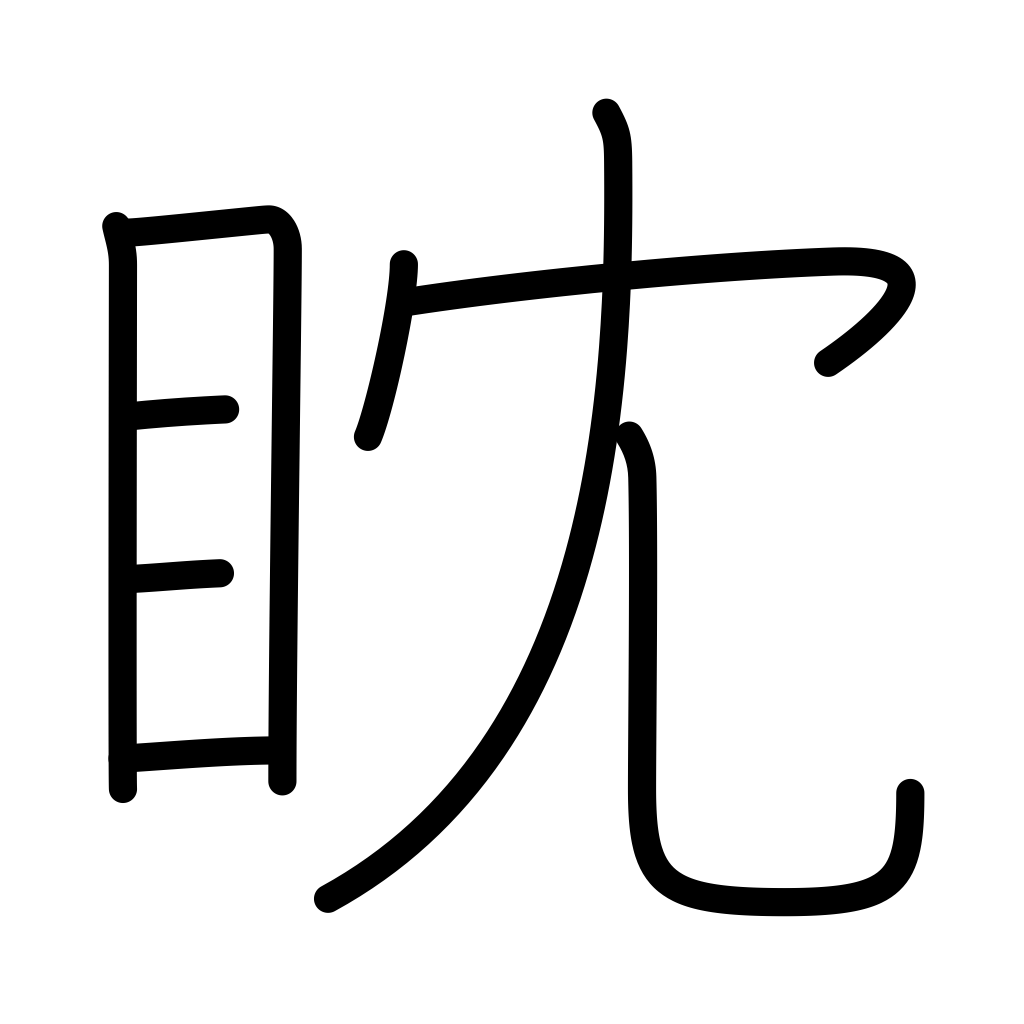
Meaning: watch intently